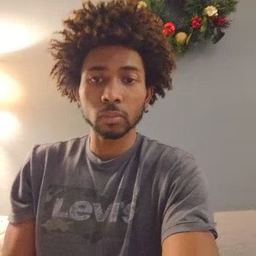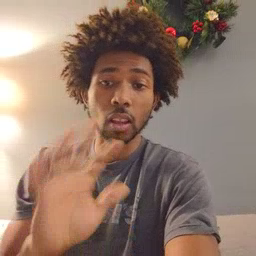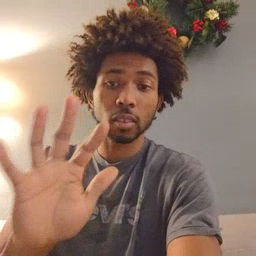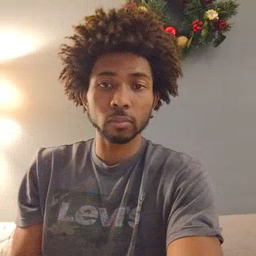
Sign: hello